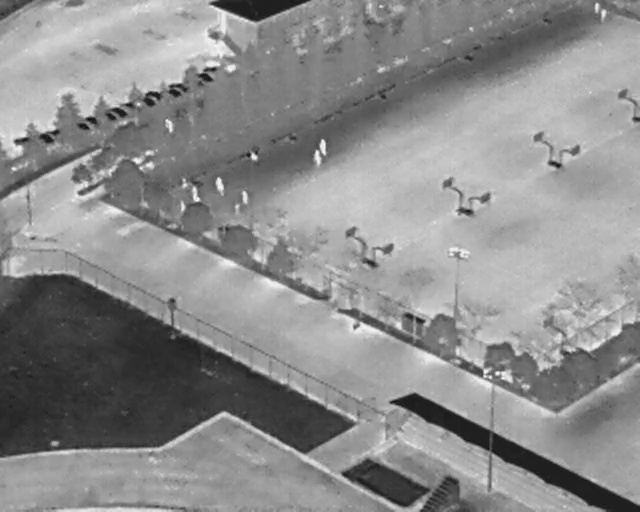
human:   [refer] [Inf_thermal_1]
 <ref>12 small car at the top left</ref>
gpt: <box>[[2, 25, 4, 28, 15], [6, 25, 8, 28, 43], [8, 24, 9, 26, 43], [12, 23, 13, 25, 28], [13, 22, 15, 24, 36], [16, 21, 17, 23, 36], [17, 19, 19, 23, 36], [19, 18, 21, 22, 24], [22, 18, 24, 21, 44], [23, 16, 24, 20, 2], [26, 16, 27, 19, 32], [27, 15, 28, 18, 12]]</box>

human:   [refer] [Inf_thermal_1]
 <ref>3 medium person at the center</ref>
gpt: <box>[[47, 29, 51, 32, 172], [32, 35, 35, 37, 165], [29, 36, 31, 38, 2]]</box>

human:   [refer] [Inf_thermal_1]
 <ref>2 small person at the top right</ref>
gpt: <box>[[93, 2, 95, 3, 2], [92, 0, 94, 2, 2]]</box>

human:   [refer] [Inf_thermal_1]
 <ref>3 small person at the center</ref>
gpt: <box>[[36, 37, 39, 39, 2], [38, 29, 40, 31, 2], [35, 40, 38, 41, 2]]</box>

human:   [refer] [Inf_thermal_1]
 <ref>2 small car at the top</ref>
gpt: <box>[[31, 13, 32, 16, 21], [32, 11, 33, 14, 2]]</box>